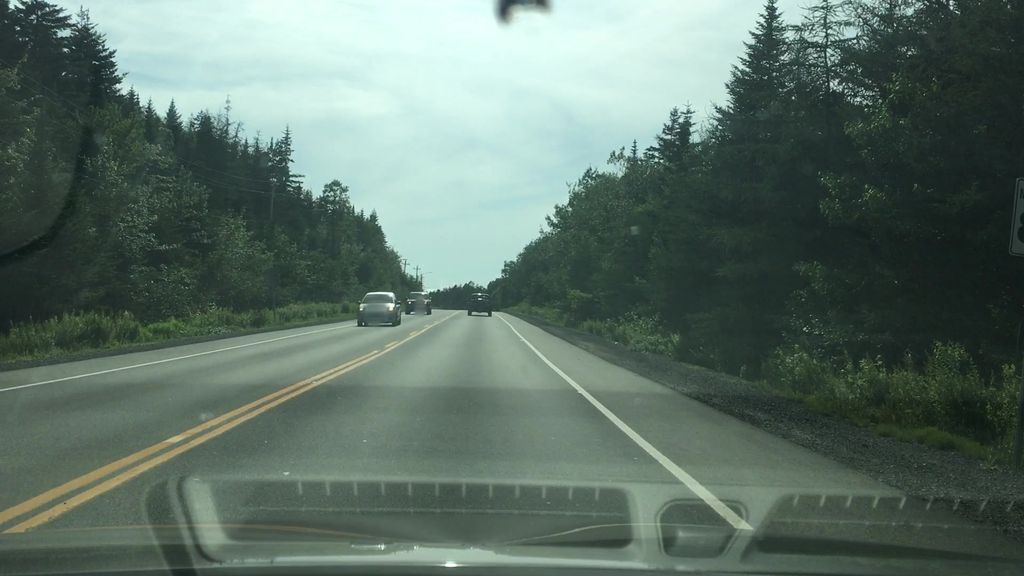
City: halifax